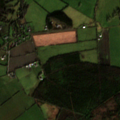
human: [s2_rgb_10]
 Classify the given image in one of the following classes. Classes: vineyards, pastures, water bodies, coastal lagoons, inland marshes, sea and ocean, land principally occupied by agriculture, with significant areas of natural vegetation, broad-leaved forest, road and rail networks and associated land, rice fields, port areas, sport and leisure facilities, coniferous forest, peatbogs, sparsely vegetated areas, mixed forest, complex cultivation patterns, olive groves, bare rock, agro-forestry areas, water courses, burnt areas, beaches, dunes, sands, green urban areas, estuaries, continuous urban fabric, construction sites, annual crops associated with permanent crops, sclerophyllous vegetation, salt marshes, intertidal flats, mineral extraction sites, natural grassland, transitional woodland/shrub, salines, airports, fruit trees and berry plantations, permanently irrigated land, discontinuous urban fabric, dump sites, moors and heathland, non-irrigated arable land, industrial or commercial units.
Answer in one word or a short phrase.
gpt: pastures, mixed forest